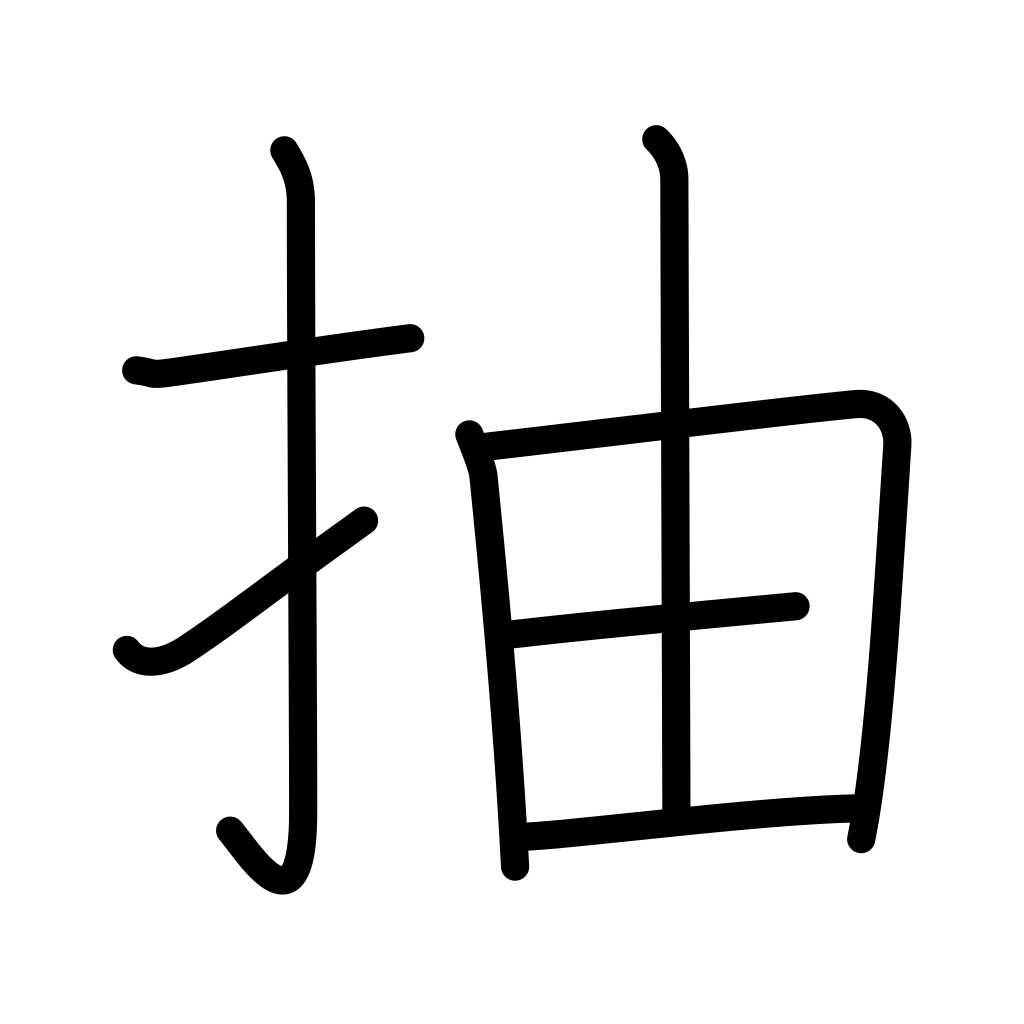
Meaning: pluck, pull, extract, excel